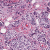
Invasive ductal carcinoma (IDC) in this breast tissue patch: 1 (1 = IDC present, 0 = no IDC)